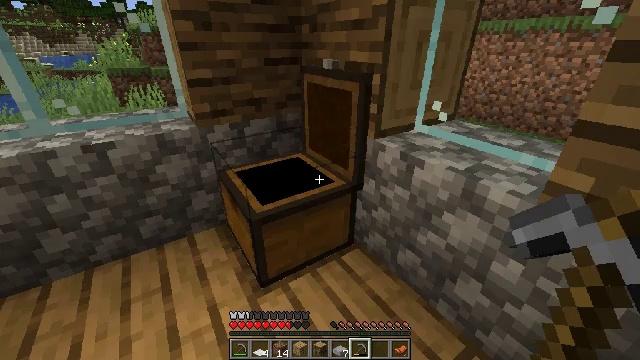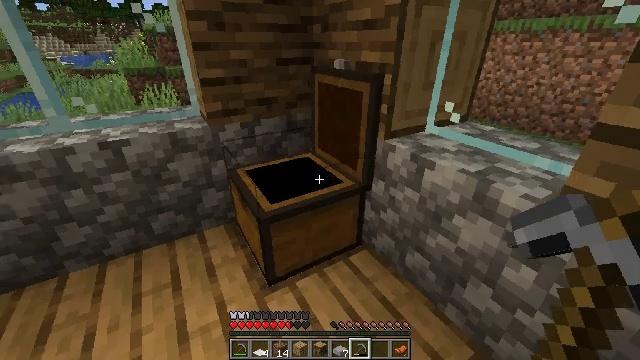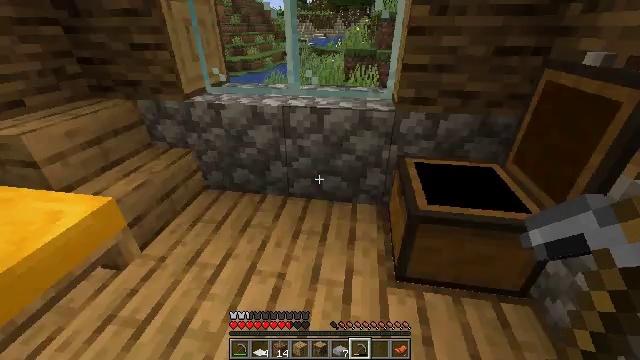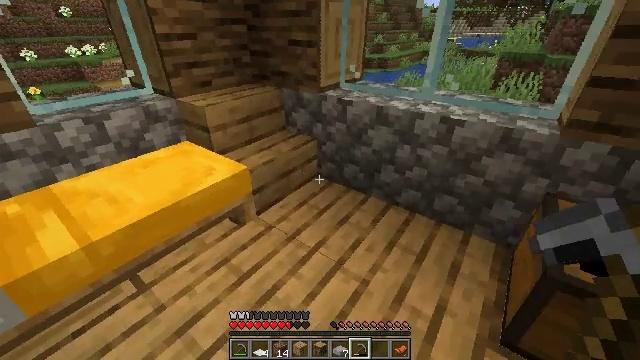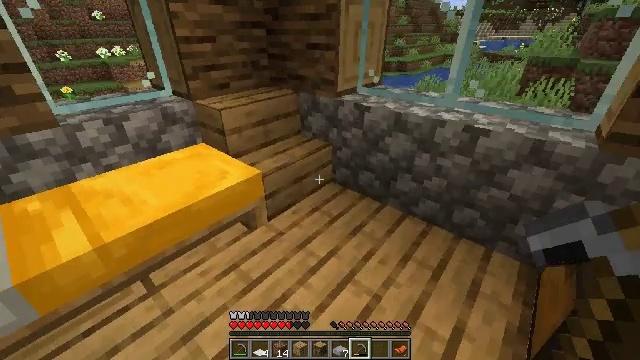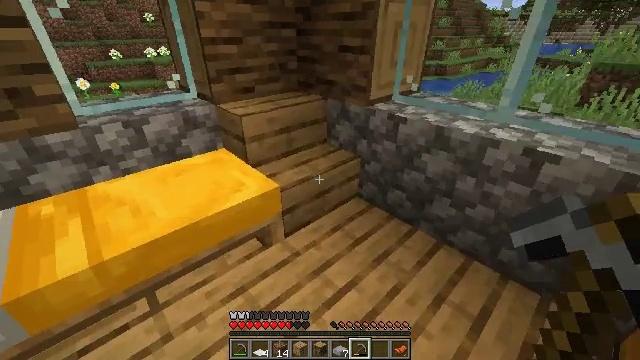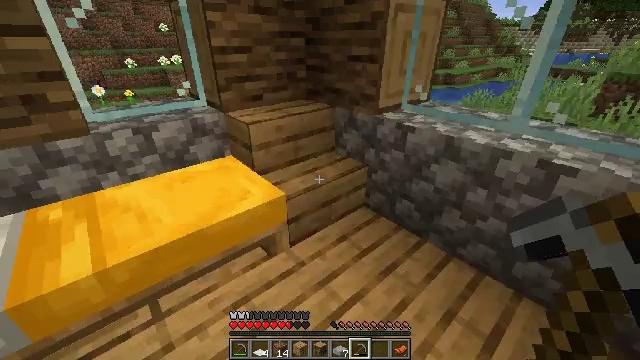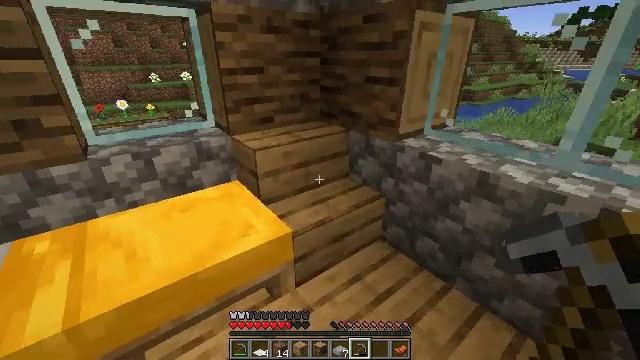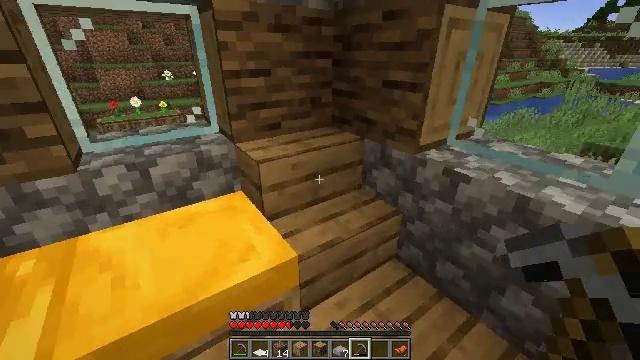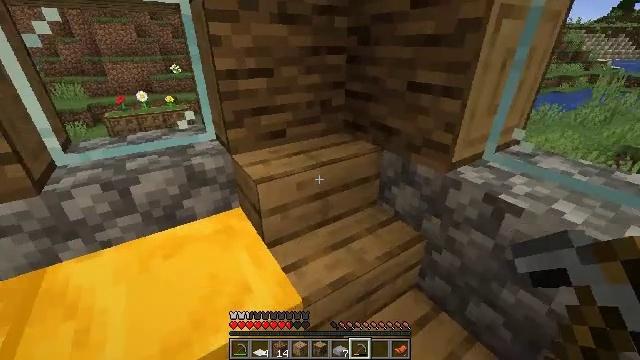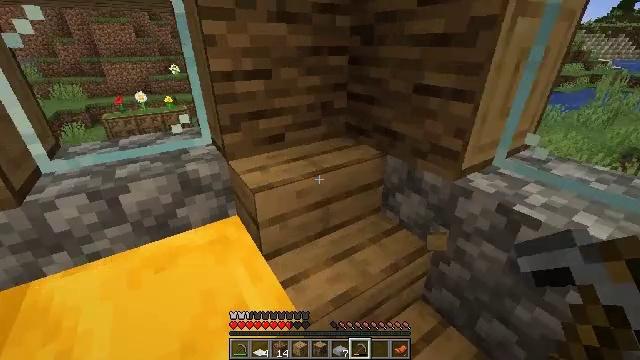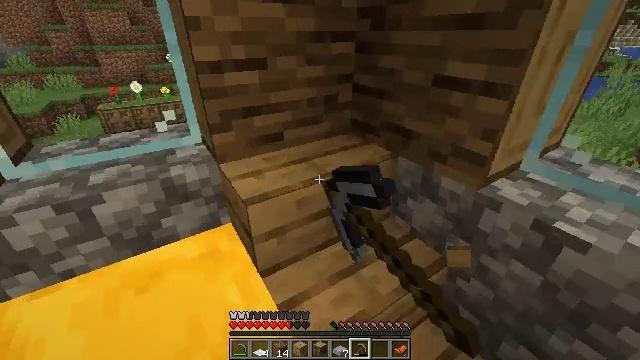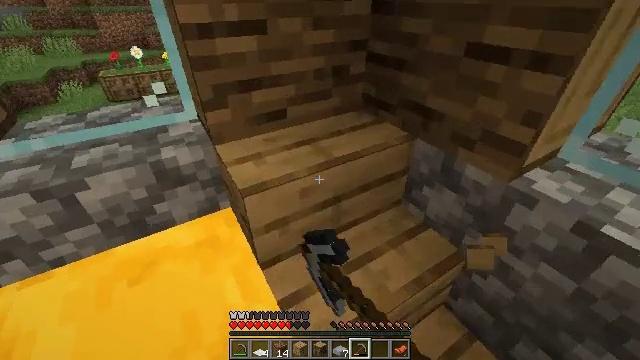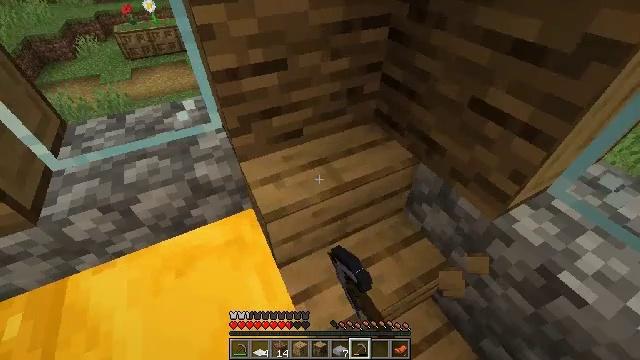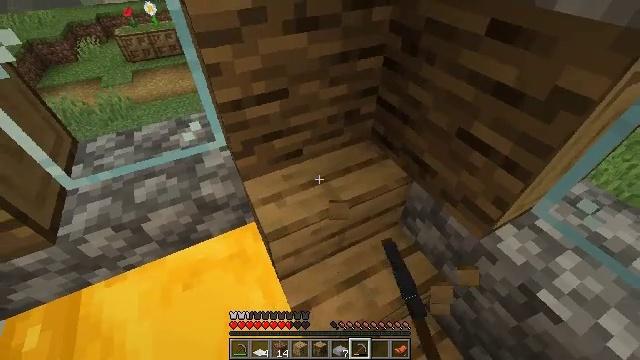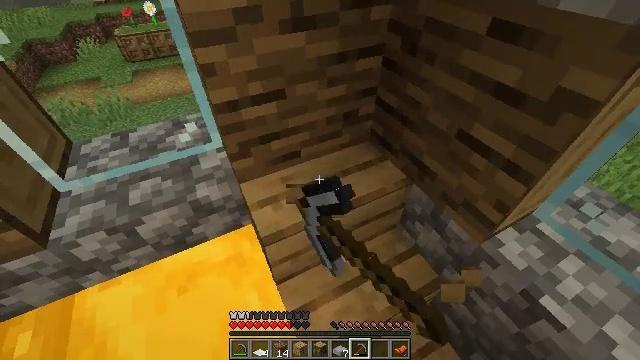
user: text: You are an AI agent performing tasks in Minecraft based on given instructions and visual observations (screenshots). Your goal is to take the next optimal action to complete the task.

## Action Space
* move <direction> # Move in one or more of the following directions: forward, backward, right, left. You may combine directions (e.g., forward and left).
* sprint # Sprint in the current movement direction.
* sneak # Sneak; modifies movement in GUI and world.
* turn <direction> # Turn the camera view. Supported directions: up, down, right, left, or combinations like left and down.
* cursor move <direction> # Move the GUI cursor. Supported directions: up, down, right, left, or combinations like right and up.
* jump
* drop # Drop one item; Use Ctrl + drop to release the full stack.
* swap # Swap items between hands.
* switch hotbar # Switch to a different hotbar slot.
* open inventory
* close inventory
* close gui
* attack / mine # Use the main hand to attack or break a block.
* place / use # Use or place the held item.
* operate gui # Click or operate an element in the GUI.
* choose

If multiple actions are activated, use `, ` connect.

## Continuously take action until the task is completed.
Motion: motion action
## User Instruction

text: Mine oak stairs.
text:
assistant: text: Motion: turn left
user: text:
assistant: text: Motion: turn left and down
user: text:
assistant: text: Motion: move forward, turn left
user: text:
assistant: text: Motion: move forward, turn left
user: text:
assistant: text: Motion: move forward, turn left
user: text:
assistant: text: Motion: move forward, turn left and up
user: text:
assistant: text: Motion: move forward, turn left and up
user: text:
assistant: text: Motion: move forward, turn left
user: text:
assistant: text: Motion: move forward, turn left and down
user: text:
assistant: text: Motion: move forward, attack / mine
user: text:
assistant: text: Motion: move forward, turn down, attack / mine
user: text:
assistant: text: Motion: turn left and down, attack / mine
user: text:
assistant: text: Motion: turn left and down, attack / mine
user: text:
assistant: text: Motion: attack / mine
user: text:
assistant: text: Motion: attack / mine
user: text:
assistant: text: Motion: attack / mine
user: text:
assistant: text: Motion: attack / mine
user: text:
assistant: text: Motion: attack / mine
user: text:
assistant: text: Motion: attack / mine
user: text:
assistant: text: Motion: attack / mine
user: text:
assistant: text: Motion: turn down, attack / mine
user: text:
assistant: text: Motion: turn down, attack / mine
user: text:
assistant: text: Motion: turn down, attack / mine
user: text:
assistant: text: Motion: attack / mine
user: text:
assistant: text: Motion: attack / mine
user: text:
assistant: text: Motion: turn down, attack / mine
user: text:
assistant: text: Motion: turn down, attack / mine
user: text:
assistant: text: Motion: attack / mine
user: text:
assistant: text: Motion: attack / mine
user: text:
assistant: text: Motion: attack / mine